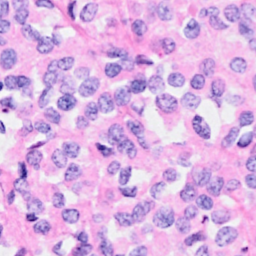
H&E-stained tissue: Breast